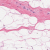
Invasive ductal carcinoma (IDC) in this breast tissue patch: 0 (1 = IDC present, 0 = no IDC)